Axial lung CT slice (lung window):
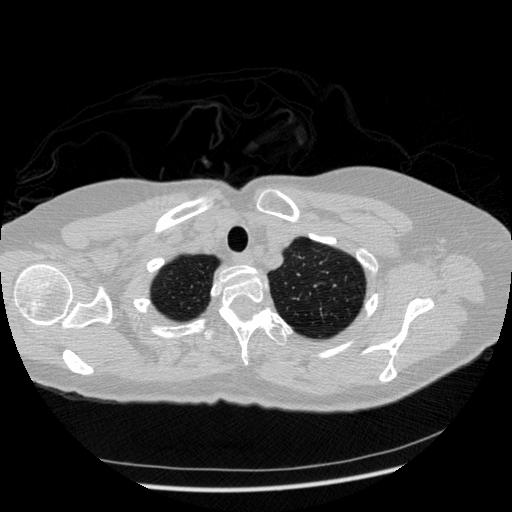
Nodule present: no